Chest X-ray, PA view. Patient: 49 years old, sex M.
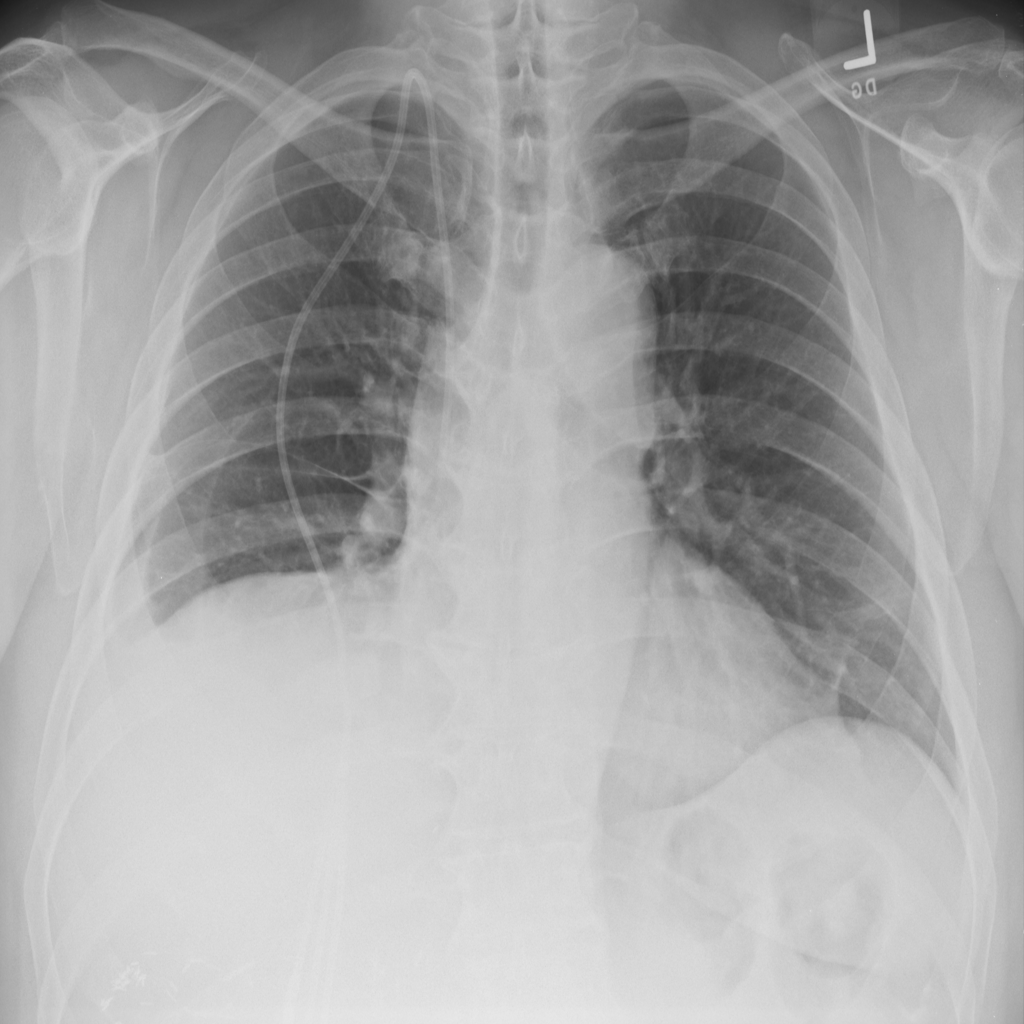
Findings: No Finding